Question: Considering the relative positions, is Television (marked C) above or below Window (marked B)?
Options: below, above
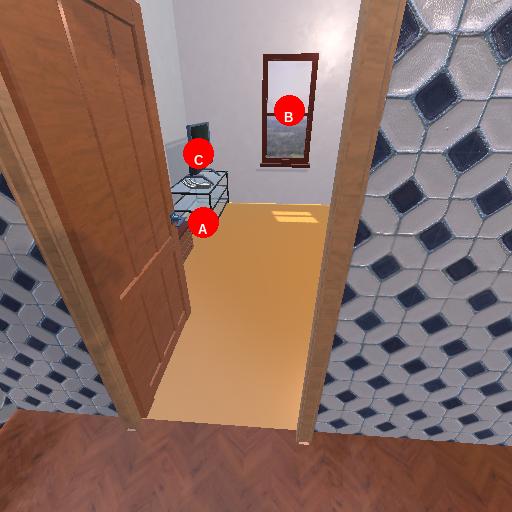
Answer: below